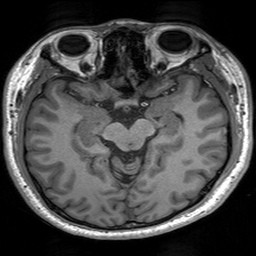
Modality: T1w
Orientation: coronal
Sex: male
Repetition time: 1.95 s
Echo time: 0.026 s